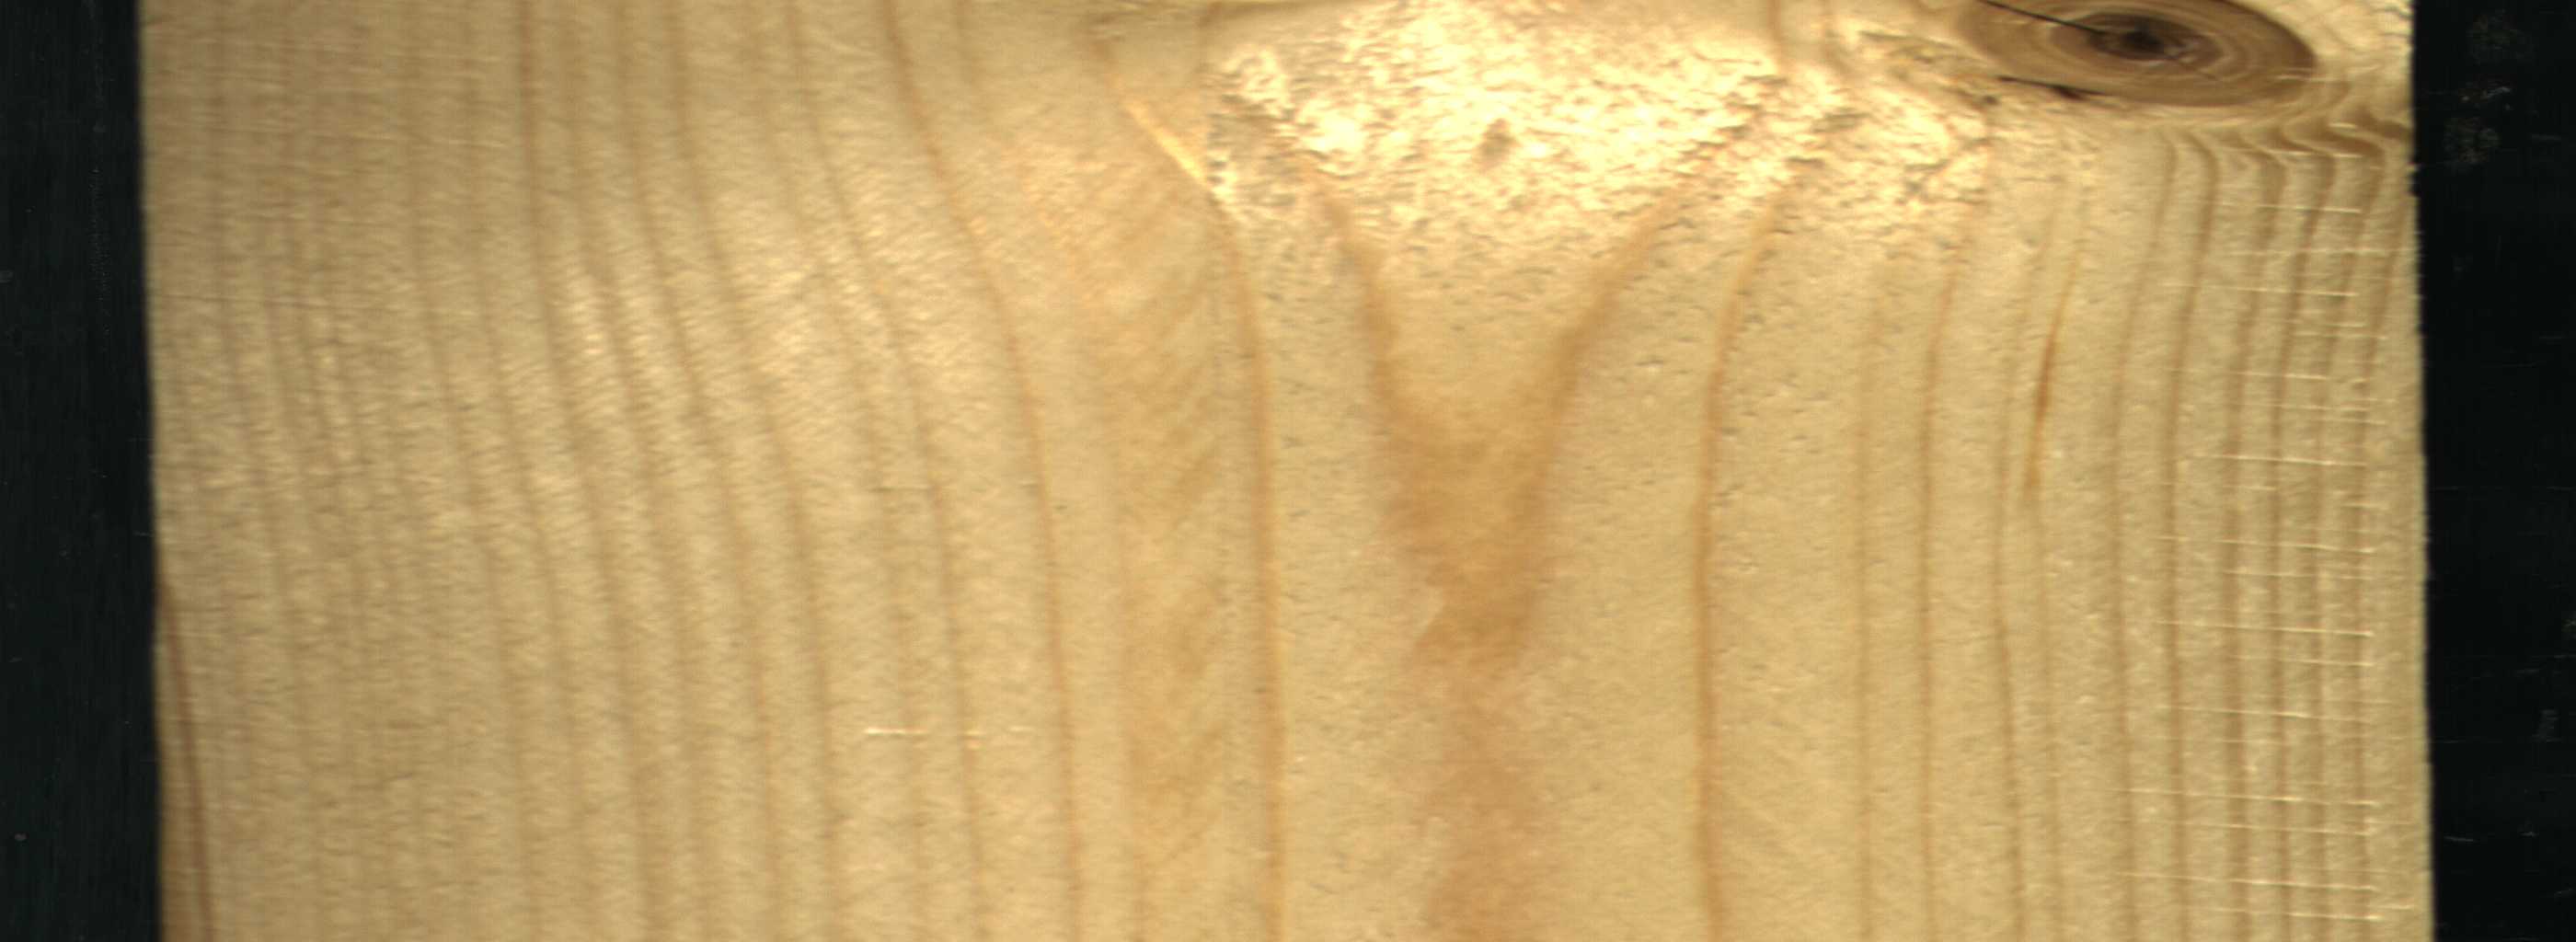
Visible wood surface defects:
knot_with_crack